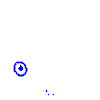
Particle: kaon